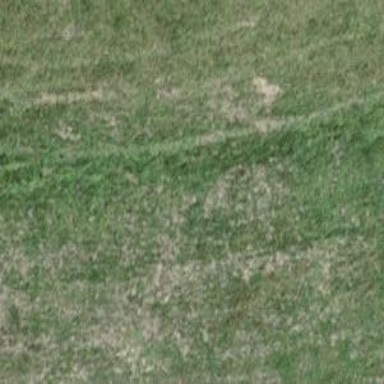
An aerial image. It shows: Footway covered with grass.